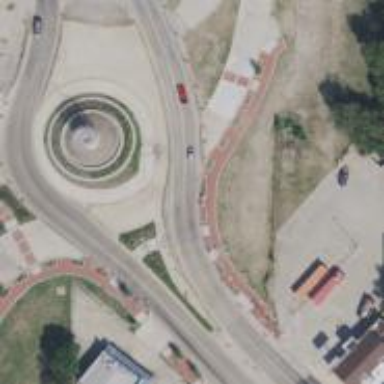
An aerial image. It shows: Roundabout at primary highway with separate sidewalks.